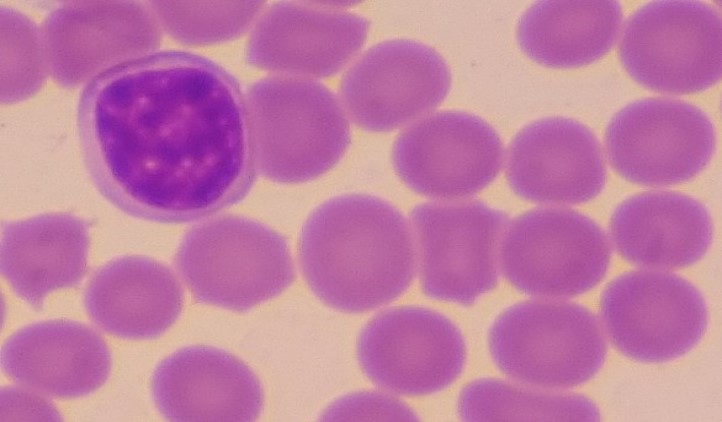
White blood cell type: Lymphocyte